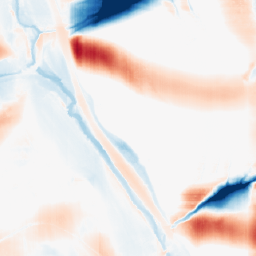
Category: morphological
Decomposition family: morphological_square
Decomposition parameters: operation: average
size: 50
Upsampling method: area
Upsampling parameters: scale: 2
Upsampling scale: 2